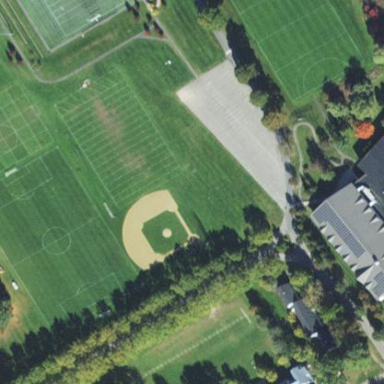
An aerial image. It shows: Baseball pitch for leisure and sports activities.